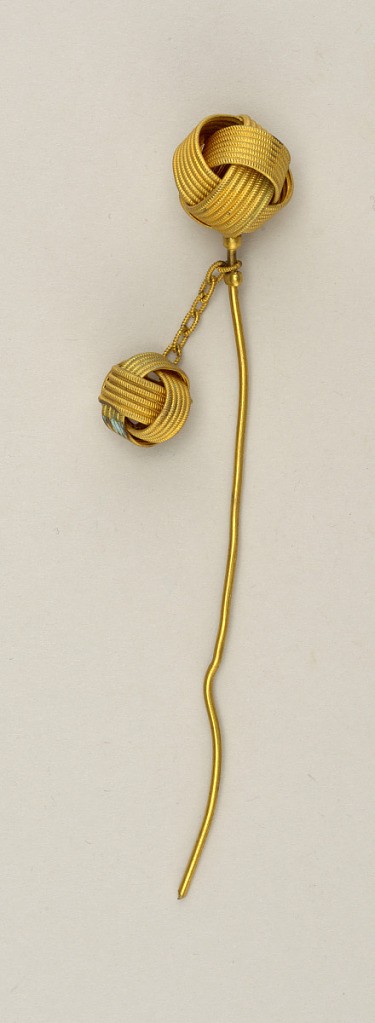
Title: Cap ornament
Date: mid-19th century
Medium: Gold
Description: Three broad bands interlocked to form a ball-shaped ornament, at top of a pin; similar, smaller ball attached by ashort chain.  Forms a pair with 1916-29-58.